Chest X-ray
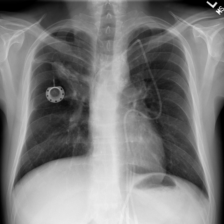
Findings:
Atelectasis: negative
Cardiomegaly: negative
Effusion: negative
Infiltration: negative
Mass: negative
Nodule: negative
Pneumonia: negative
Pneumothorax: negative
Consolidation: negative
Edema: negative
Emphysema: negative
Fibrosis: negative
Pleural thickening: negative
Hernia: negative